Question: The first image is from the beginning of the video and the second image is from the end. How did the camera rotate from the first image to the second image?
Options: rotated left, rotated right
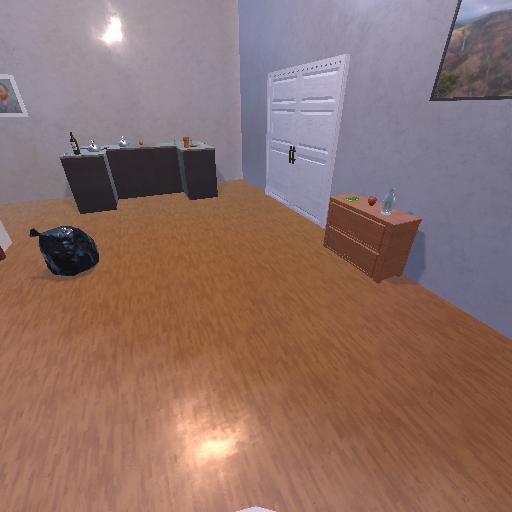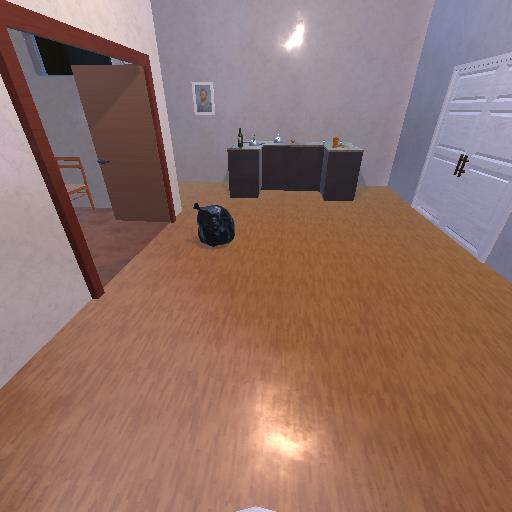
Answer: rotated left